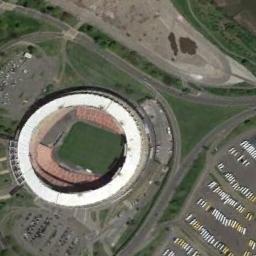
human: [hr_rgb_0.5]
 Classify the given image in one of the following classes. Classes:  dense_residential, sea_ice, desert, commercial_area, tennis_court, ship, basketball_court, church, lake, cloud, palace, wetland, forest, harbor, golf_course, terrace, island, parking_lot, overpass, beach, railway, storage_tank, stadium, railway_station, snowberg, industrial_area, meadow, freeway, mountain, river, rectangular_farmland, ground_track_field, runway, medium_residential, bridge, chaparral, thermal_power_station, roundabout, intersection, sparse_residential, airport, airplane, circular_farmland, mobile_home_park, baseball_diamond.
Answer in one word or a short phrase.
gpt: stadium